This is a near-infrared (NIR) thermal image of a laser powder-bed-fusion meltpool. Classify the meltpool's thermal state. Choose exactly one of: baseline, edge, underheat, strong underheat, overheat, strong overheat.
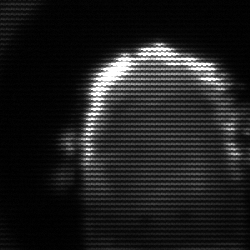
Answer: baseline